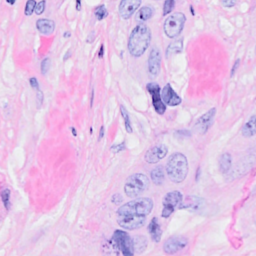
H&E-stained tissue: Breast